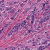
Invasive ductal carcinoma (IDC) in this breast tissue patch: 1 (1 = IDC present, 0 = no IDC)